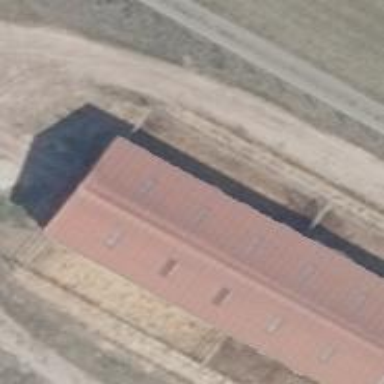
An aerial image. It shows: Farm auxiliary building.